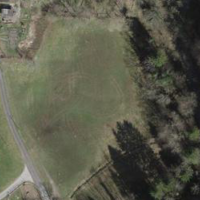
EUNIS habitat code: 41
Species observed at this site:
Lonicera acuminata